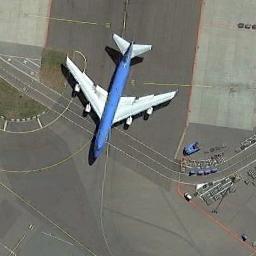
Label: airplane